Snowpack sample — Snodgrass Mountain, Crested Butte, Colorado (2/4/25, 12:06 PM MST)
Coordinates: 38.923, -106.968
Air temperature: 35 °F
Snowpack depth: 80 cm
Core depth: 70 cm
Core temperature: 32 °F
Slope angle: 14°, slope face: 78°
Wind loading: low
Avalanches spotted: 0
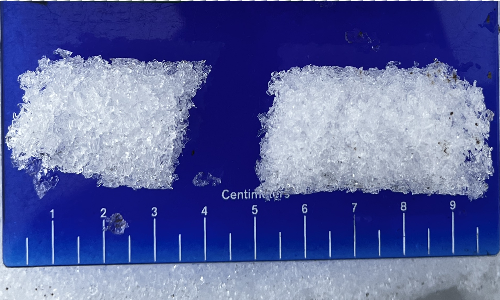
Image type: core
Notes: No avalanches nearby, unusually warm weather for the last month reported by residents, Collected 25 yards from treeline